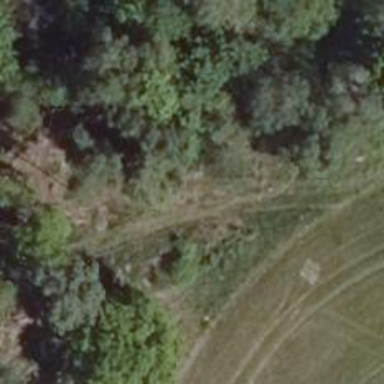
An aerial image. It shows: Track with grade 4 tracktype.